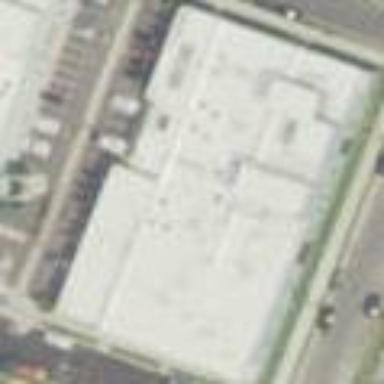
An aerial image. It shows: Commercial building.